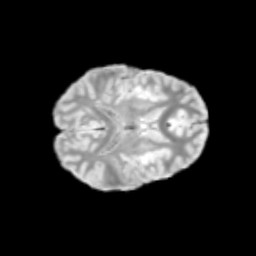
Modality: T2w
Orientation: axial
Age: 13
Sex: male
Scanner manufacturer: siemens
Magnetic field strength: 3 T
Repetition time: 3.8 s
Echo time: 0.07 s